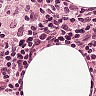
Metastatic tissue present: no